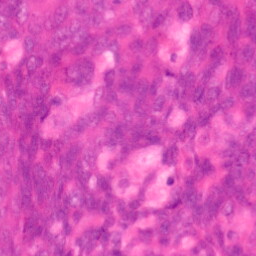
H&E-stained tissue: Colon